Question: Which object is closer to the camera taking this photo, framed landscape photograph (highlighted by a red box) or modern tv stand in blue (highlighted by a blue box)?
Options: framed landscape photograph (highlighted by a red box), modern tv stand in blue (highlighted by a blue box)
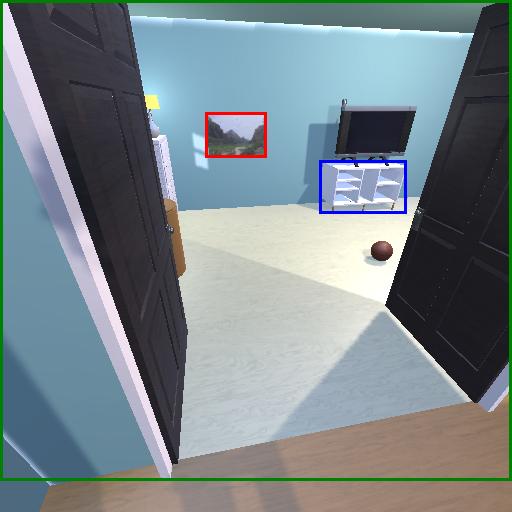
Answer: framed landscape photograph (highlighted by a red box)